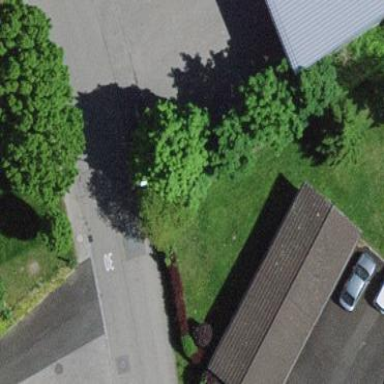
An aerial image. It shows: Industrial building.